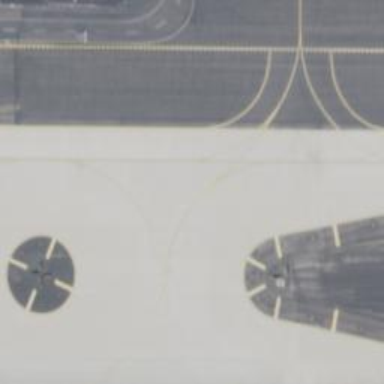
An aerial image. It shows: Image of taxiway at airport.